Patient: sex F, age 47
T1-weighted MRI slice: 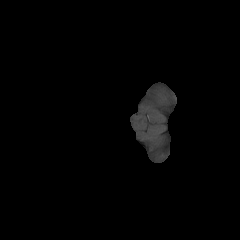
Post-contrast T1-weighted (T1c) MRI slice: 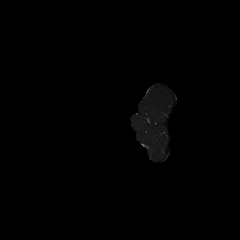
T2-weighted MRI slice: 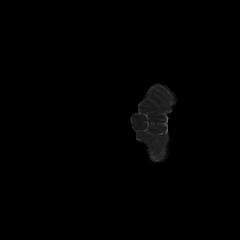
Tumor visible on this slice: no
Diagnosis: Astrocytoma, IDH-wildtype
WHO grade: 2